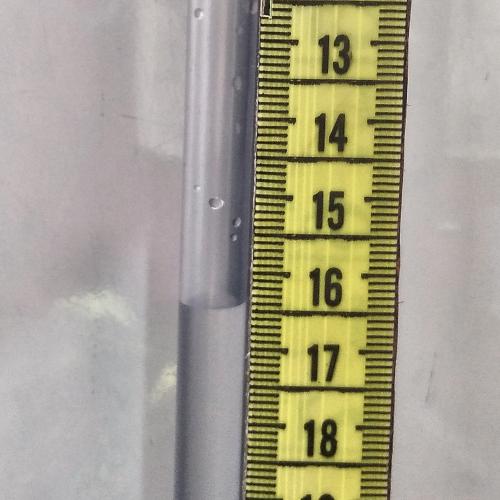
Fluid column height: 16.4 cm